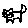
Label: cat